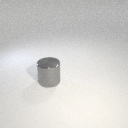
large gray metal cylinder